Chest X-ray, PA view. Patient: 41 years old, sex F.
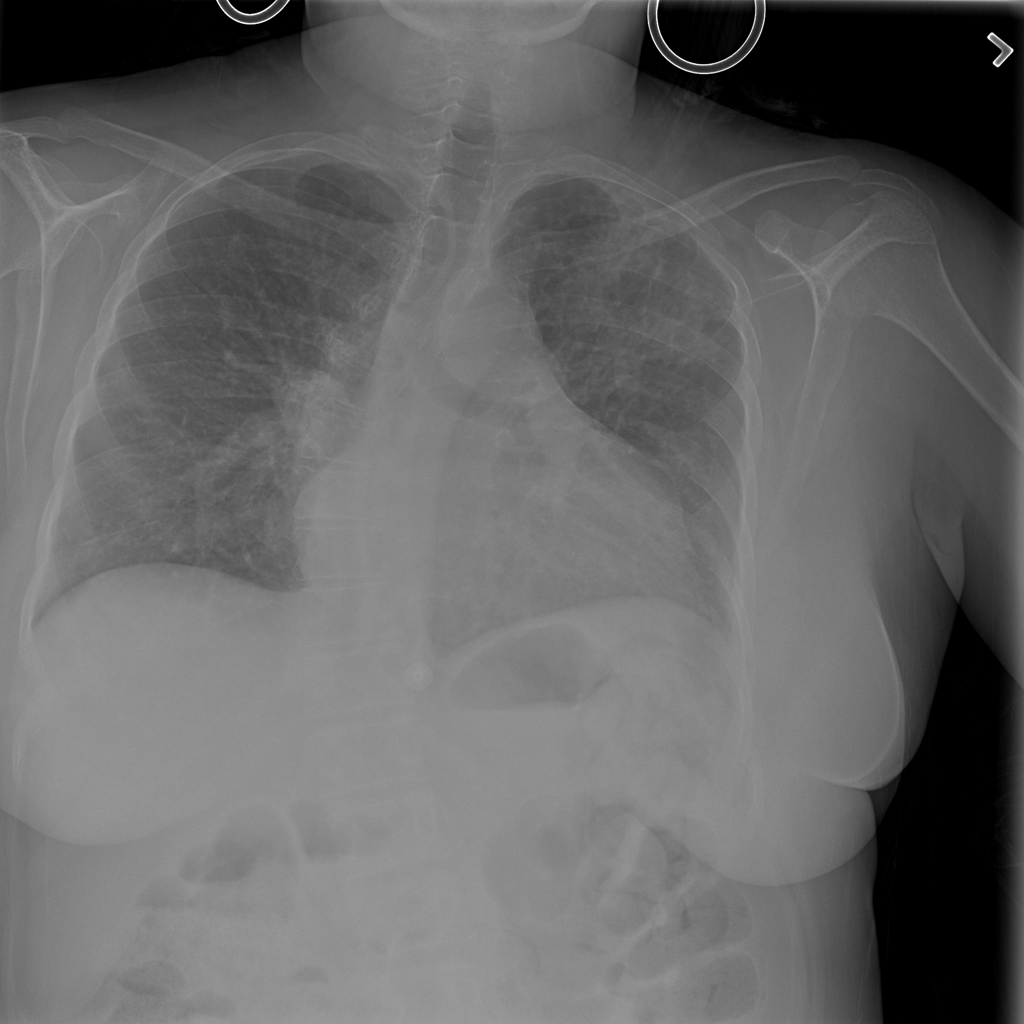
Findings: Infiltration, Pneumonia